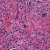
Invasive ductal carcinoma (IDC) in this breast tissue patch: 1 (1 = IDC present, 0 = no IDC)